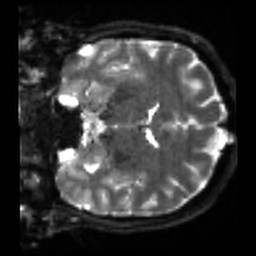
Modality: sbref
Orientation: coronal
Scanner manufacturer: siemens
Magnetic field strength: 3 T
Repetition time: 4 s
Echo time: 0.0594 s